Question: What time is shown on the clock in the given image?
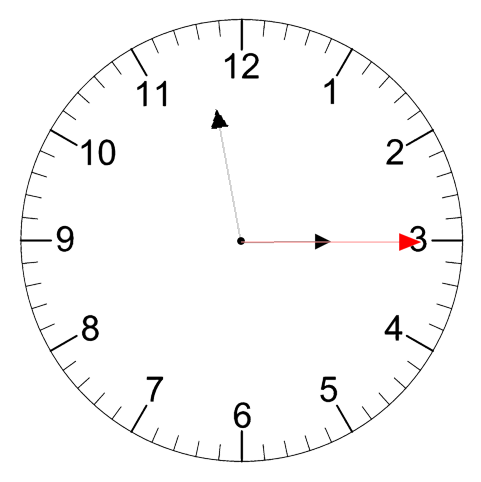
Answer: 02:58:15